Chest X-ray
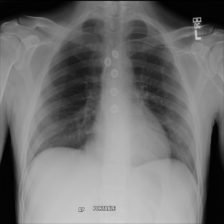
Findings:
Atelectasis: negative
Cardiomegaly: negative
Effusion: negative
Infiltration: negative
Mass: negative
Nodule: negative
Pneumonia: negative
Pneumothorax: negative
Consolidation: negative
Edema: negative
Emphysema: negative
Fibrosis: negative
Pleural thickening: negative
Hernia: negative